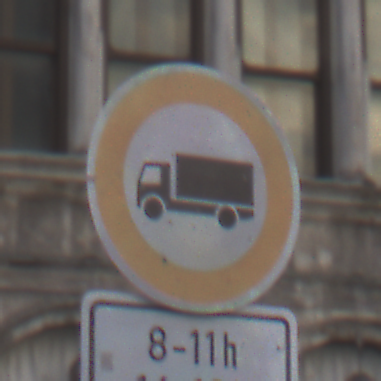
Verkehrszeichen: VerbotFuerKraftfahrzeugeUeberDreiKommaFuenfTonnen
Zusatzzeichen unten: ZeitangabenOhneBeschraenkungAufWochentage2
Umgebung: Outdoor, Urban
Tageszeit: SunriseSunset
Wetter: PartlyCloudy
Licht: Natural
Jahreszeit: NotSpecified
Kontrast: LowContrast